Field crop: maize
Growth stage: 2
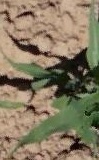
Species: maize